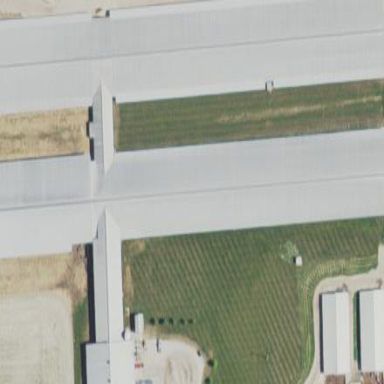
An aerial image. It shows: Farm auxiliary building.